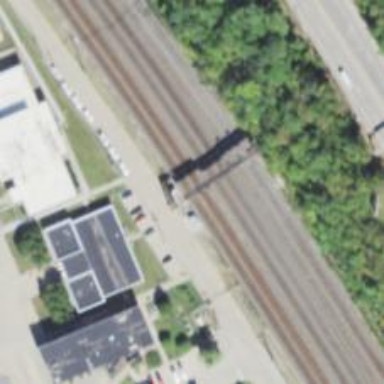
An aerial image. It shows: Railway signal.